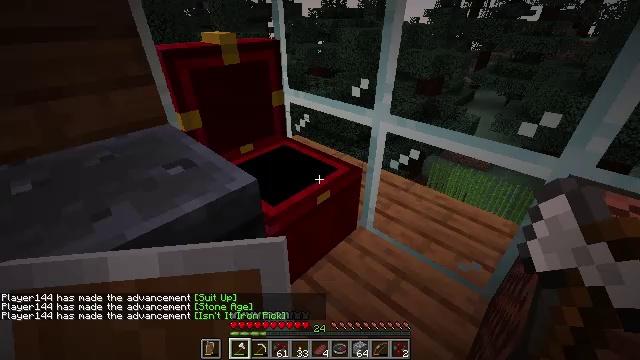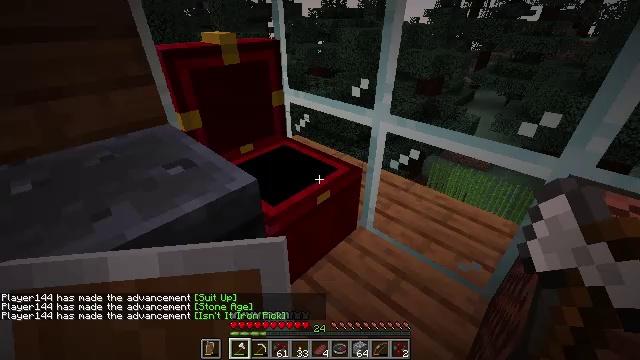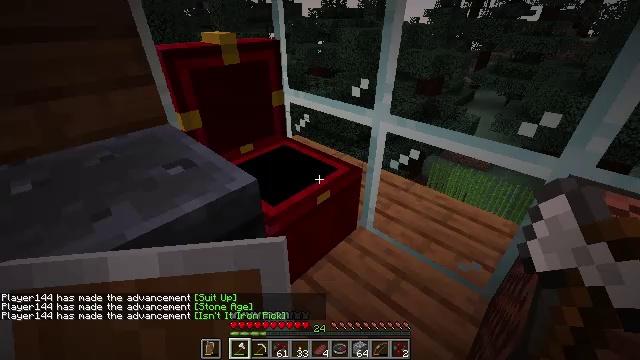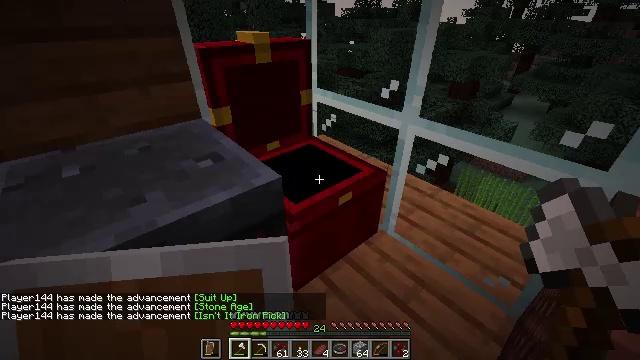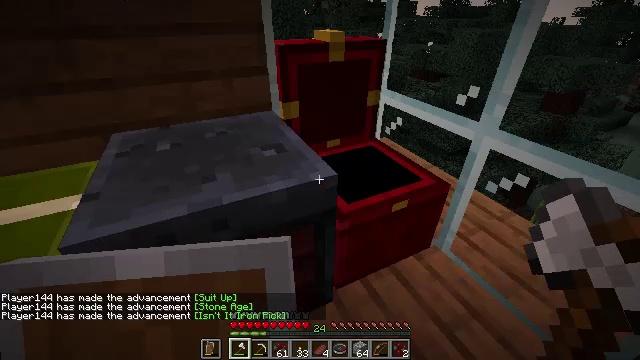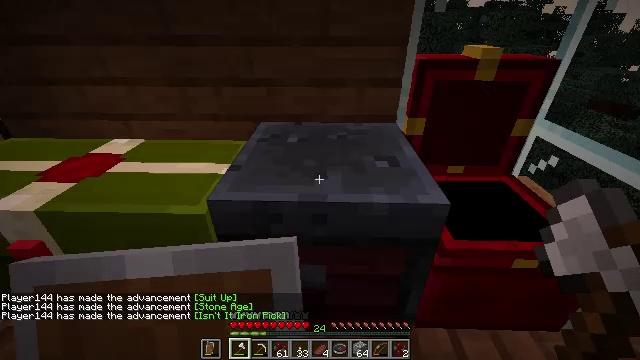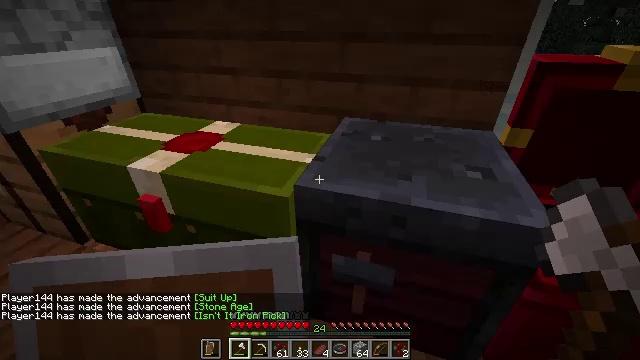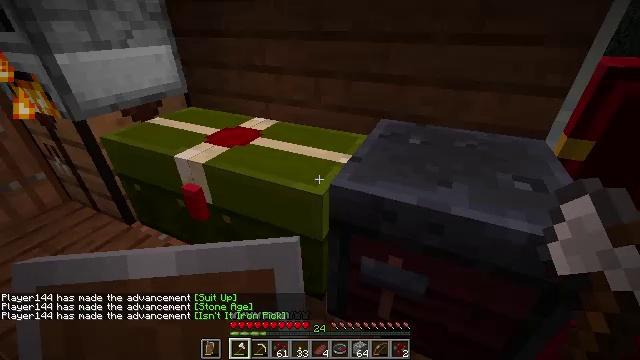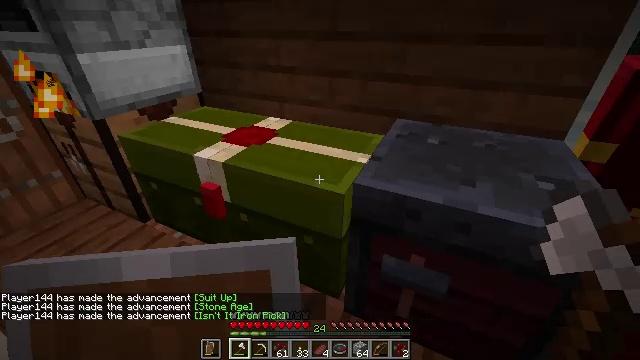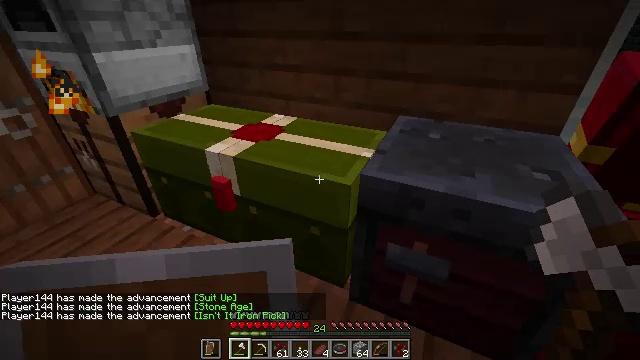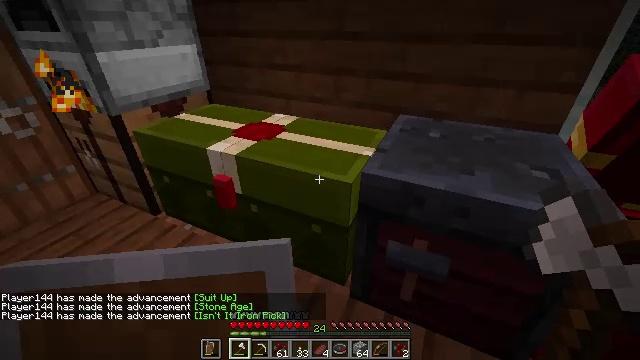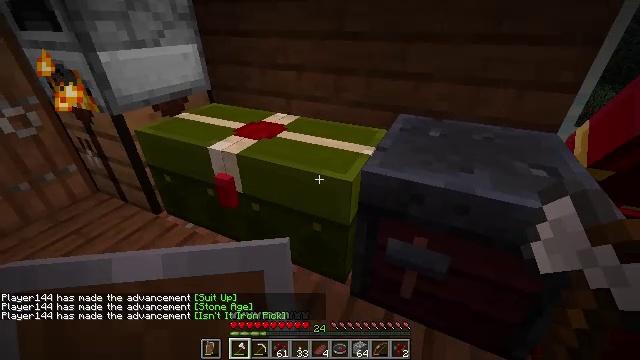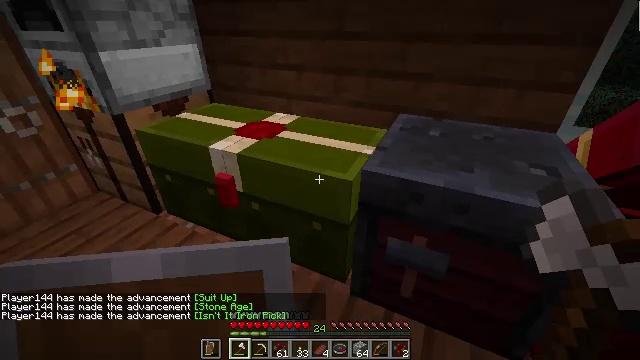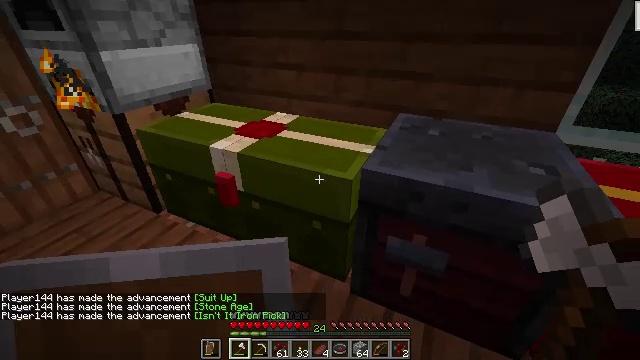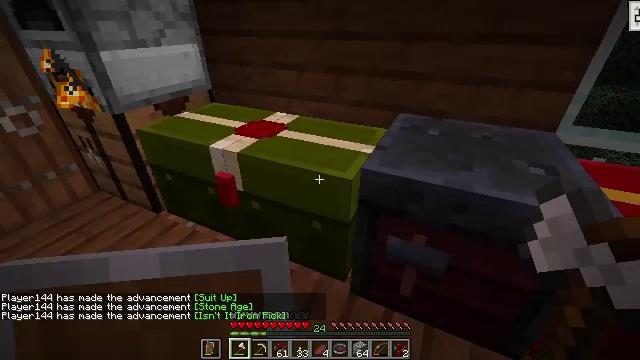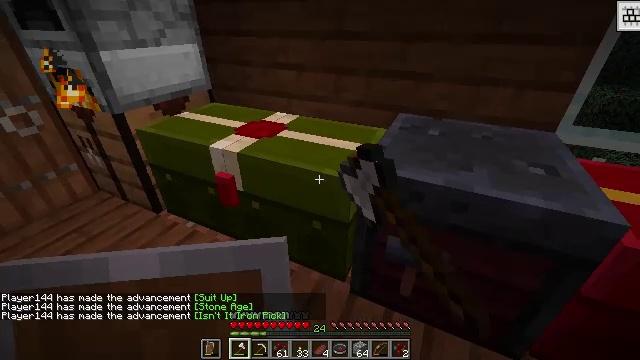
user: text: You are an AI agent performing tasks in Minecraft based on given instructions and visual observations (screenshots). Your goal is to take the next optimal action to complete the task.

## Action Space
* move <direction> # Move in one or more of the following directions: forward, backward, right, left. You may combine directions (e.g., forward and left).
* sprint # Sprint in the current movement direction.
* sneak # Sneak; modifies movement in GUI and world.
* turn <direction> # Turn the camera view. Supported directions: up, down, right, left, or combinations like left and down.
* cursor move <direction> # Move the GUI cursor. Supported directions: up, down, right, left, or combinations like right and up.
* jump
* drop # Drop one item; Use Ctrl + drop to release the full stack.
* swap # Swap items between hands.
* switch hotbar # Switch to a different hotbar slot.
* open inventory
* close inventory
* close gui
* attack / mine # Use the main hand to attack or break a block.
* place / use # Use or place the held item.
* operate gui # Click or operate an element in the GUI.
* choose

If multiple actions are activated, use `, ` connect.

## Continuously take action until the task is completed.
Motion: motion action
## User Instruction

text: Craft a carrot on a stick.
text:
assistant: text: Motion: open inventory
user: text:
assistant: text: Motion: no_op
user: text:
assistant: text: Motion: turn left
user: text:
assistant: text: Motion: turn left
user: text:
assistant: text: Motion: turn left and up
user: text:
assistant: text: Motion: move left, turn left
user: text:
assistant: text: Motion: move left, turn left
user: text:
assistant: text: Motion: move left
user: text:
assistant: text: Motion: no_op
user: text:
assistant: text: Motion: no_op
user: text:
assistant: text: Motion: no_op
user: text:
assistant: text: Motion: no_op
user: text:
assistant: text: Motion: no_op
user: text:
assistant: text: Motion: use / place
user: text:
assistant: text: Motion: use / place
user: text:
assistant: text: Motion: use / place
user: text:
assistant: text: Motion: use / place
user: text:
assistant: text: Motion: no_op
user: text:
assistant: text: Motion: no_op
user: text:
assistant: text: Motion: no_op
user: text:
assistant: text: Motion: no_op
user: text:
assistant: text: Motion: no_op
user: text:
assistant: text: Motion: no_op
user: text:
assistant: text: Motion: no_op
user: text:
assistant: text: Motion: no_op
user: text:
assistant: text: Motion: no_op
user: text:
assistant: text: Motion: no_op
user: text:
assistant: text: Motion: no_op
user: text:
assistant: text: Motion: no_op
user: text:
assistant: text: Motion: no_op